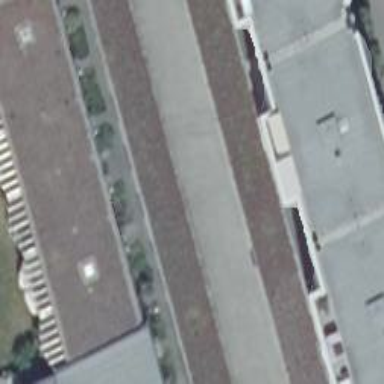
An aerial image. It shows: White carport with flat grass roof made of paving stones. The parking area consists of carports.